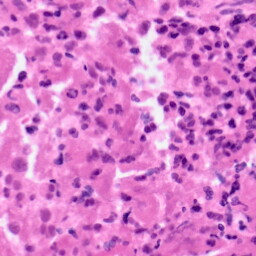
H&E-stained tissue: Pancreatic